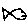
Label: fish